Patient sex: F
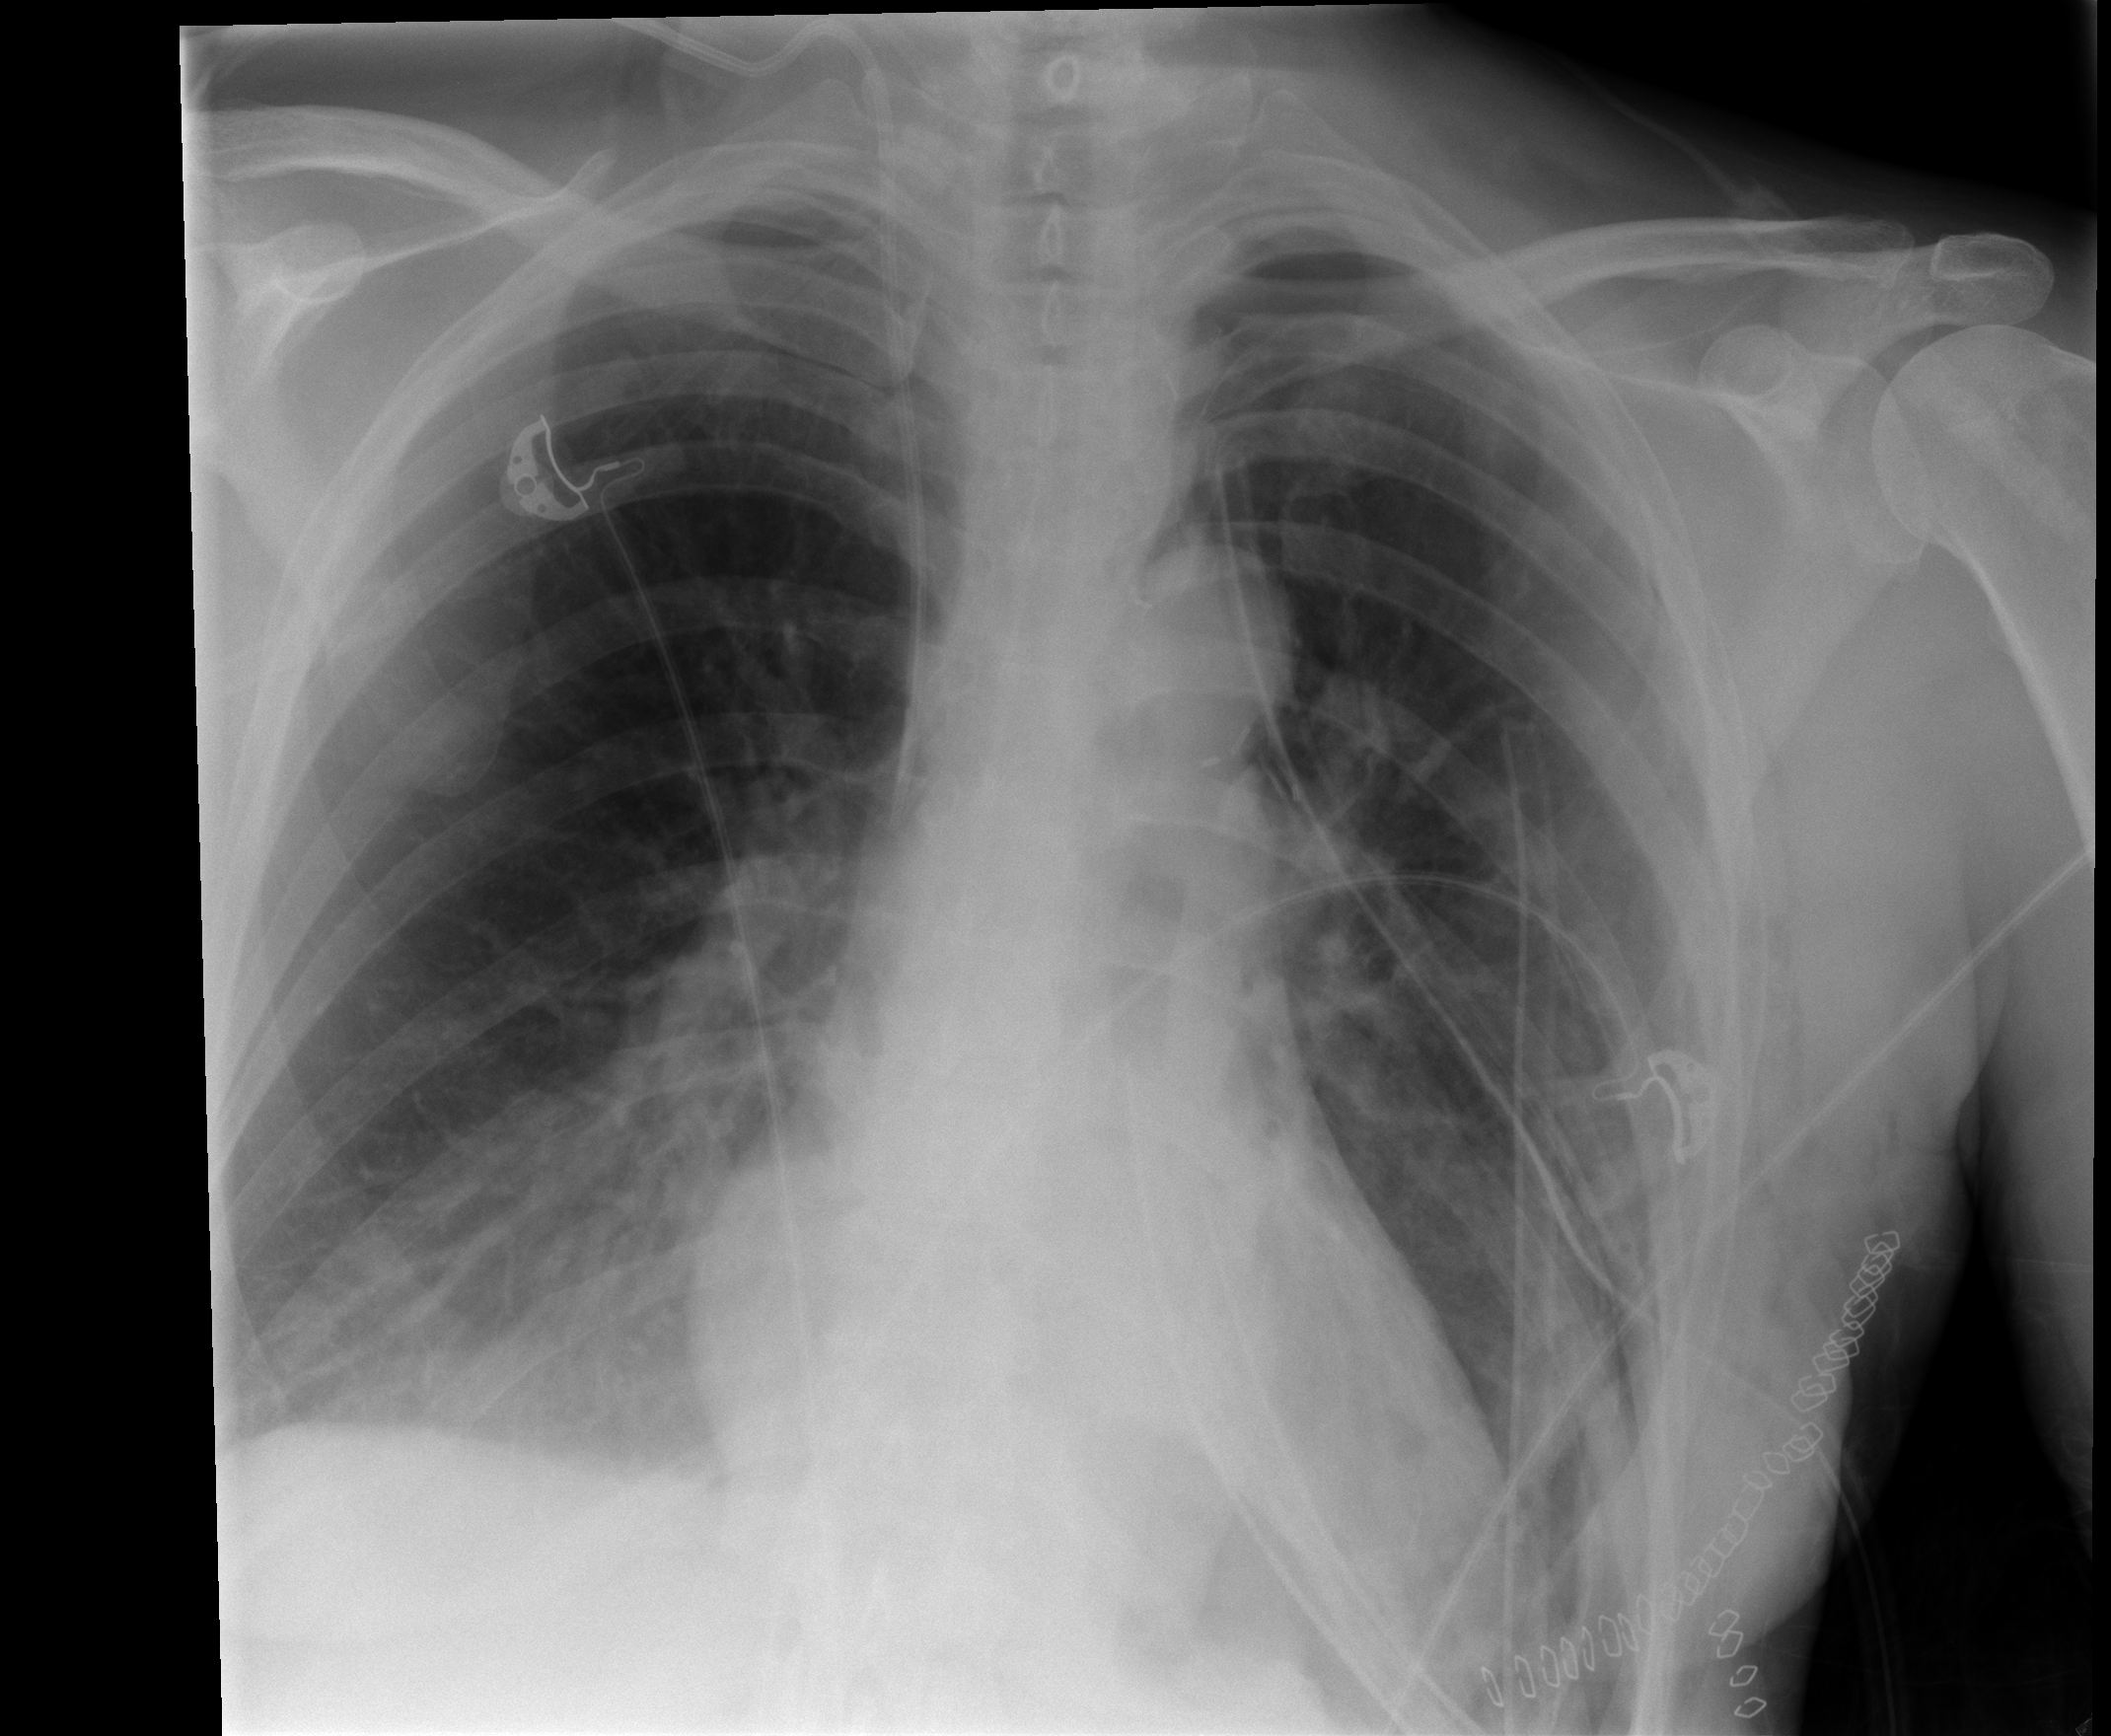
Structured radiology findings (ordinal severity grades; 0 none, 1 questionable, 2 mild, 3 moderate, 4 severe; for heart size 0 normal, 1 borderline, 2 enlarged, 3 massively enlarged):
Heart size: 0
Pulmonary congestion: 0
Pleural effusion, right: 0
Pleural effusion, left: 0
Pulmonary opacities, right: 0
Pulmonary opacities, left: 0
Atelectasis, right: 0
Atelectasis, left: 2